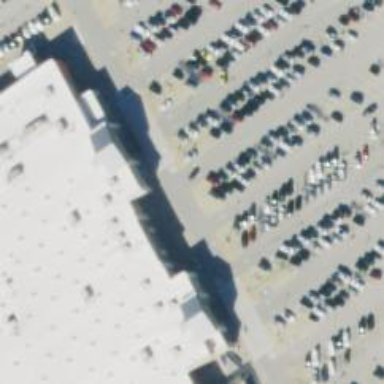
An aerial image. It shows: Parking space is available.